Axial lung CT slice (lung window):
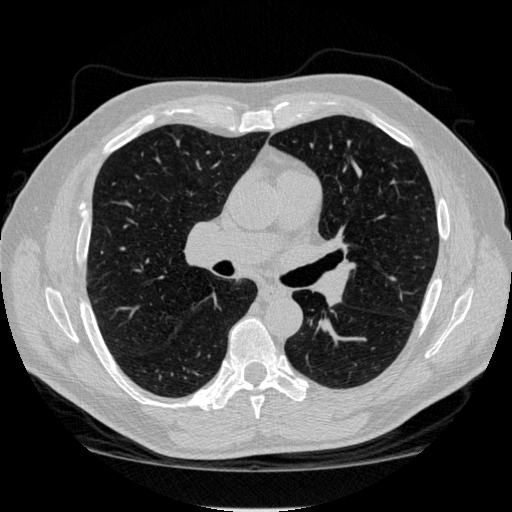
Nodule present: no